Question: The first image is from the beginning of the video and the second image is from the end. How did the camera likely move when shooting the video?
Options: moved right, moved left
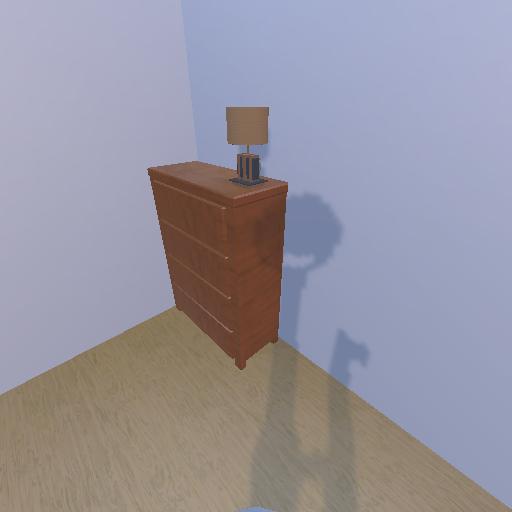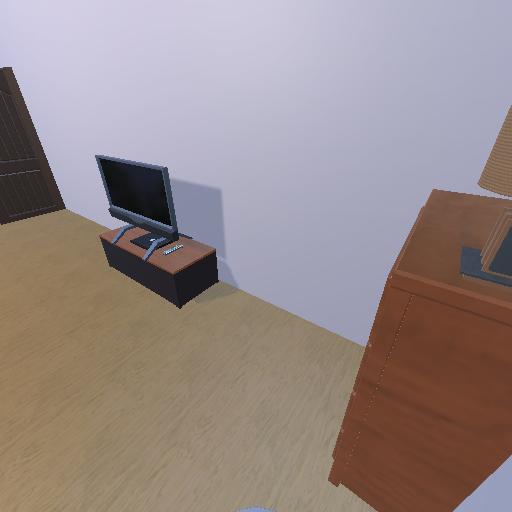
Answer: moved right